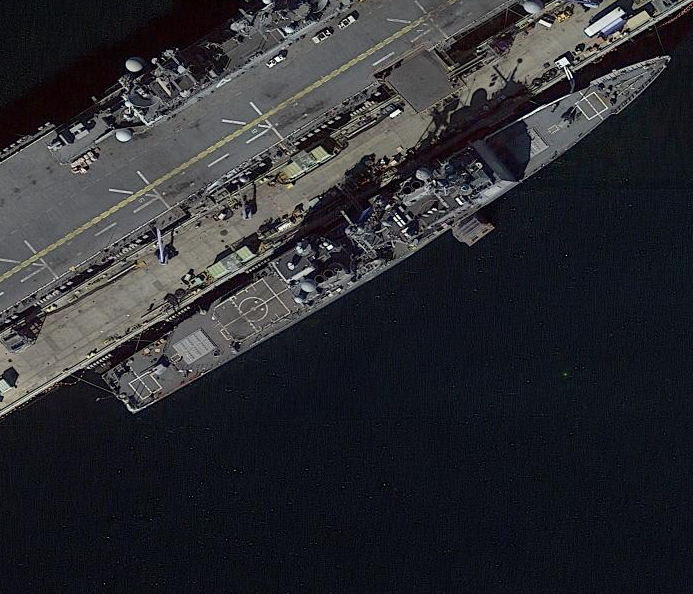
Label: Ticonderoga-class_cruiser